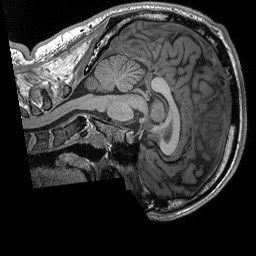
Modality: T1w
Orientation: sagittal
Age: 23
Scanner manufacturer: siemens
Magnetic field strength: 3 T
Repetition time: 2.3 s
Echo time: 0.00296 s